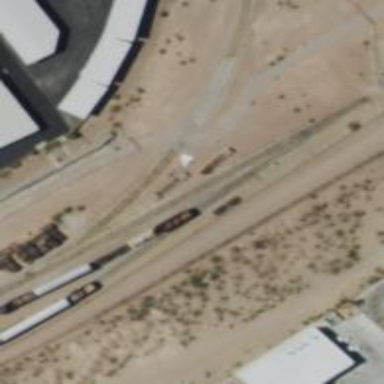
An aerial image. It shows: Railway siding for service.